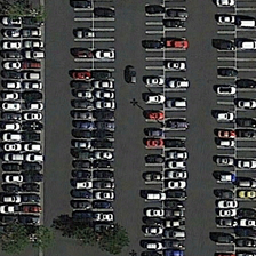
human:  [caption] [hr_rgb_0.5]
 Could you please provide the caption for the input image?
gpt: There is a parking lot

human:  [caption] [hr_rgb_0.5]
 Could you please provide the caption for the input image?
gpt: There are several vacant parking spaces.

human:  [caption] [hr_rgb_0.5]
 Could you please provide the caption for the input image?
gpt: There are some empty car seats.

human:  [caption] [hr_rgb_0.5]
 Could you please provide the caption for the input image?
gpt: There are free parking spaces here.

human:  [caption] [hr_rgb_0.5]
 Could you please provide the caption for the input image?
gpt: There are several empty parking spaces.